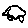
Label: car